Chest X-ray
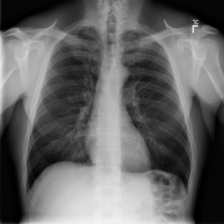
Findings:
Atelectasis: negative
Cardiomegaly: negative
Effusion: negative
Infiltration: negative
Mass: negative
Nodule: negative
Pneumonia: negative
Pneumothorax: negative
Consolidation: negative
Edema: negative
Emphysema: negative
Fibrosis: negative
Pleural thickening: negative
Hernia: negative